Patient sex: M
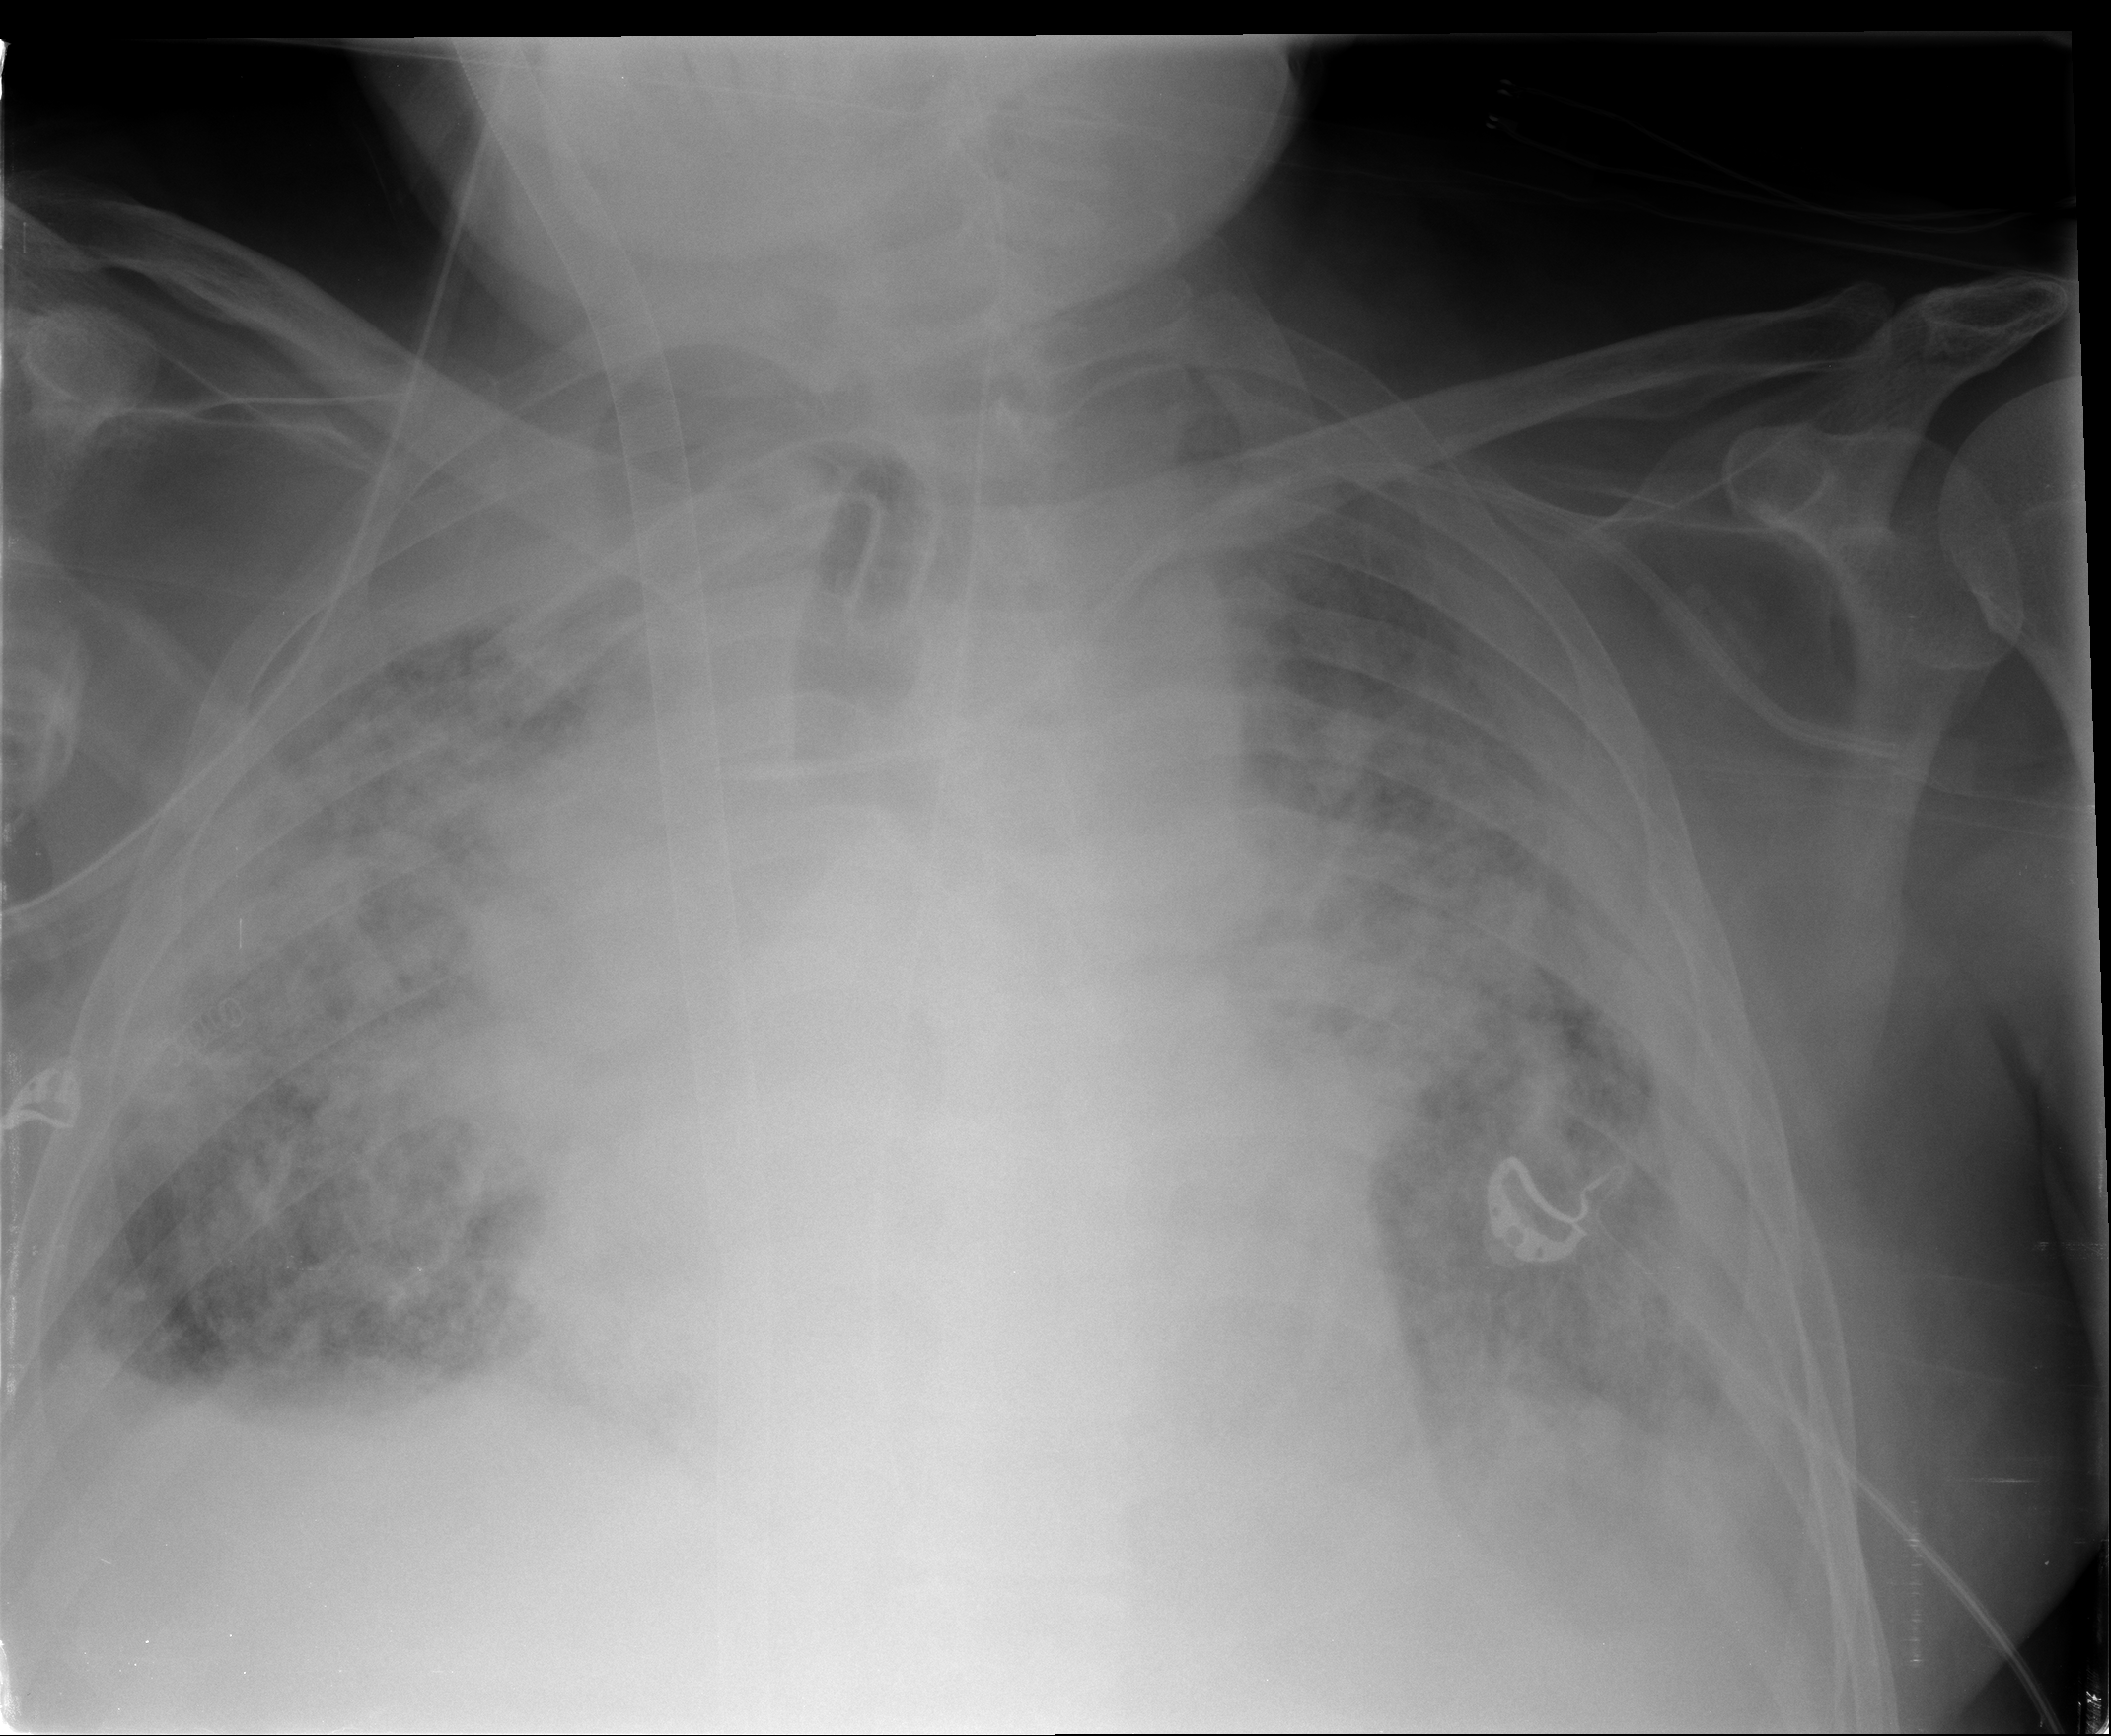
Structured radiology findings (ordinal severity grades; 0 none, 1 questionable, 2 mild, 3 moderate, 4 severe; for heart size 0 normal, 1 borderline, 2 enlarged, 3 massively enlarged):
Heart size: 2
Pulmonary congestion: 3
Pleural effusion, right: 2
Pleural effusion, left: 2
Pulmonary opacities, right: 4
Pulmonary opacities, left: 3
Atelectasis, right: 3
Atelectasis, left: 3